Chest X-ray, AP view. Patient: 40 years old, sex F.
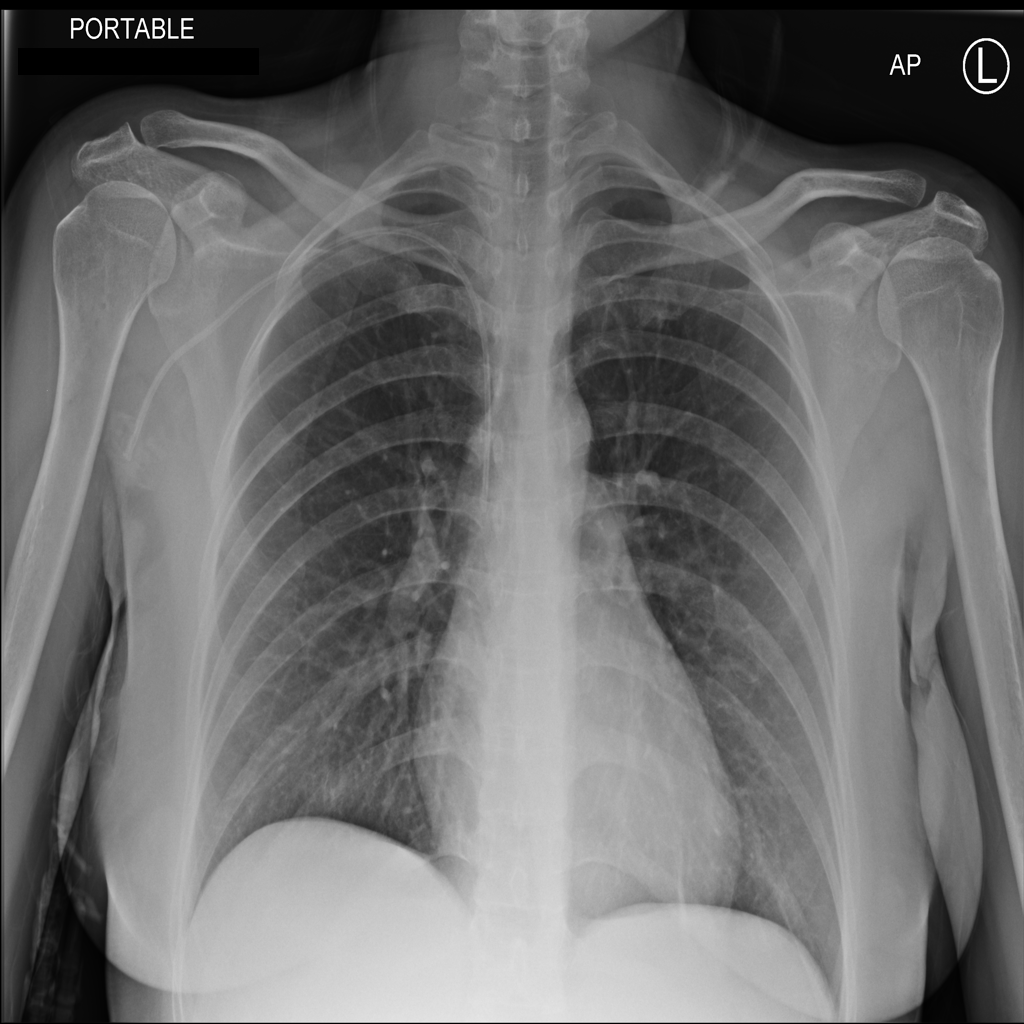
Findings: No Finding